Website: apple
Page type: review-order
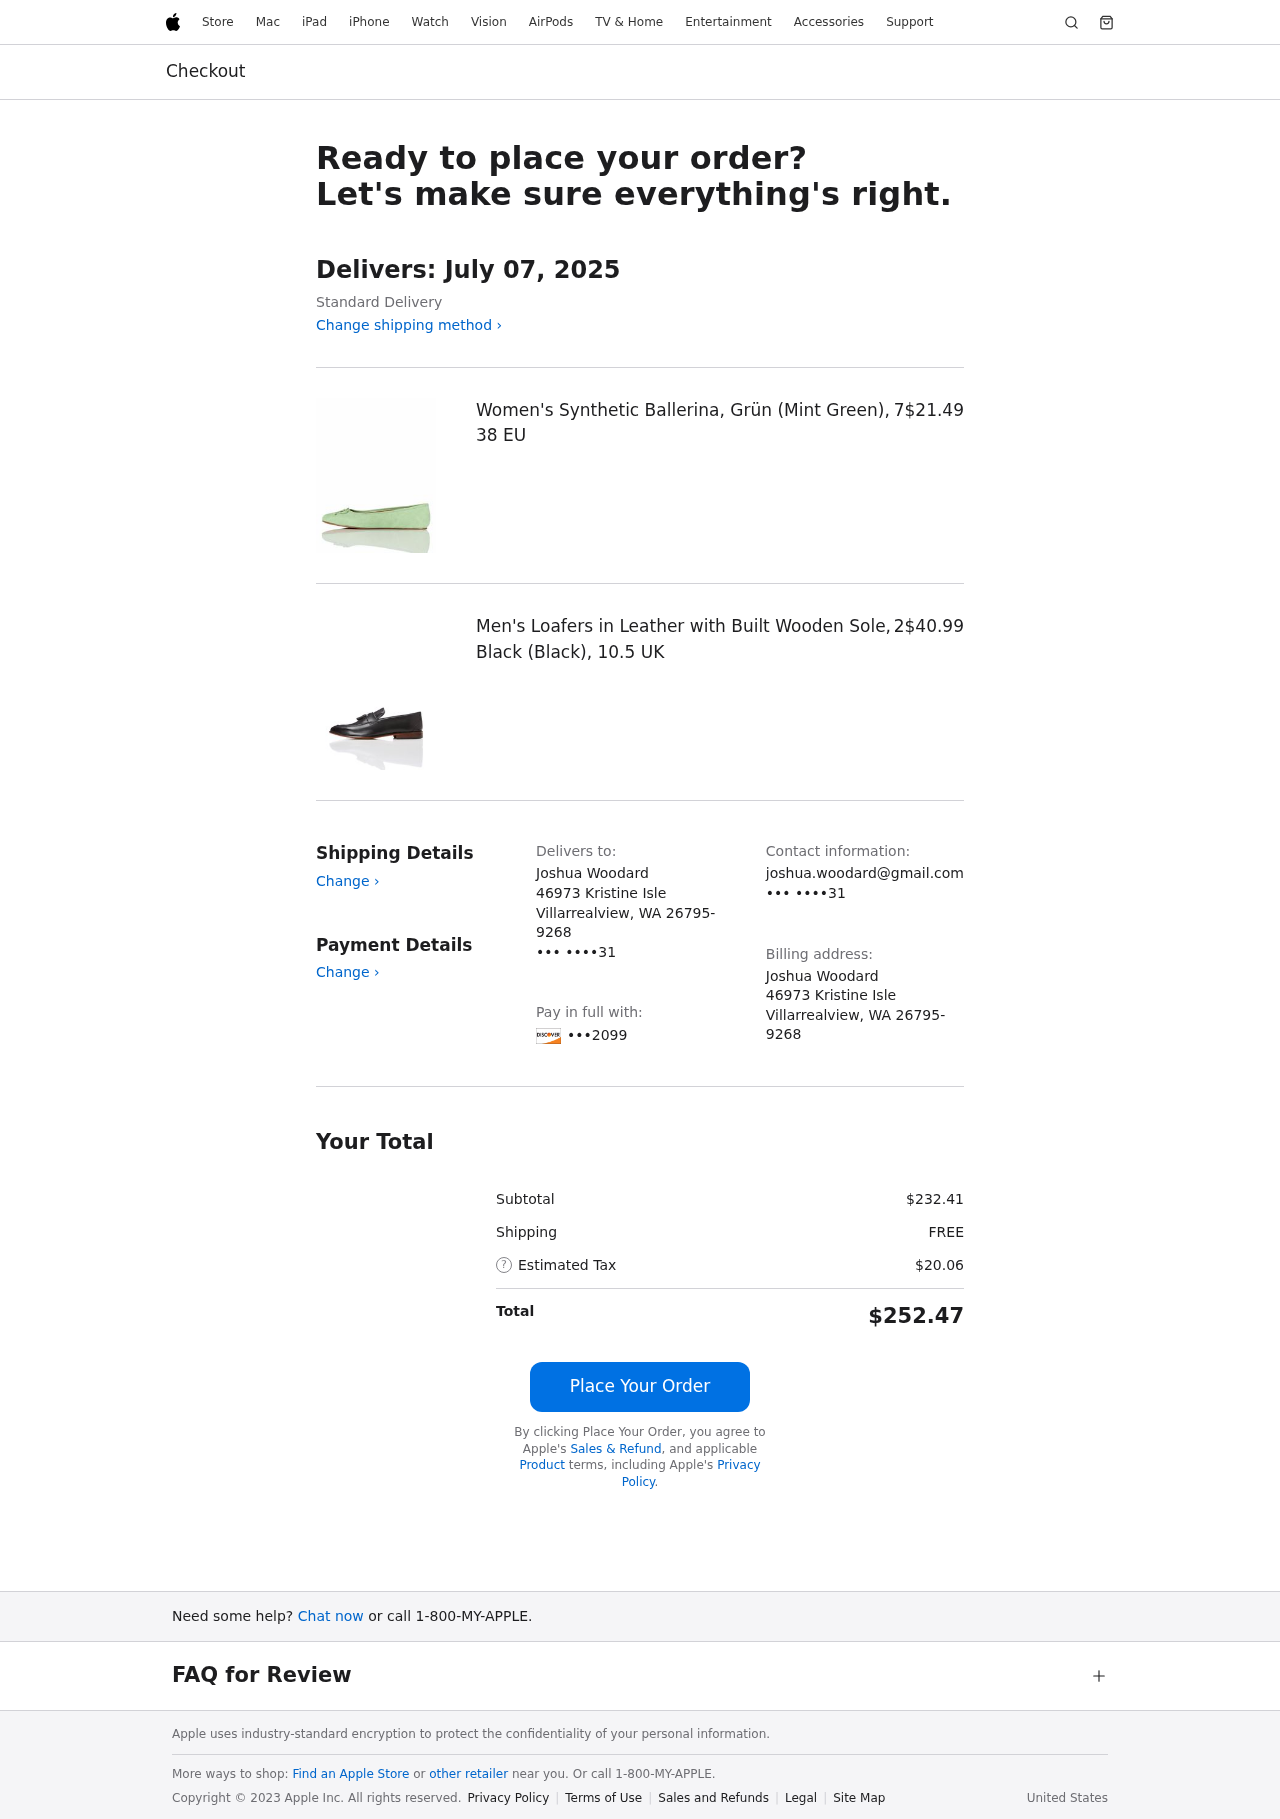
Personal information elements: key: PII_CARD_LAST4
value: •••2099
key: PII_CITY
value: Villarrealview
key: PII_EMAIL
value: joshua.woodard@gmail.com
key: PII_FULLNAME
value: Joshua Woodard
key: PII_PHONE
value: ••• ••••31
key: PII_POSTCODE_FULL
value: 26795-9268
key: PII_STATE_ABBR
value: WA
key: PII_STREET
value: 46973 Kristine Isle
Product elements: key: PRODUCT1_NAME
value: Women's Synthetic Ballerina, Grün (Mint Green), 38 EU
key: PRODUCT1_PRICE
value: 21.49
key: PRODUCT1_QUANTITY
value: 7
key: PRODUCT2_NAME
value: Men's Loafers in Leather with Built Wooden Sole, Black (Black), 10.5 UK
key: PRODUCT2_PRICE
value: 40.99
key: PRODUCT2_QUANTITY
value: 2
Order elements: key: ORDER_DELIVERY_DATE
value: July 07, 2025
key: ORDER_SUBTOTAL
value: $232.41
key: ORDER_SHIPPING_COST
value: FREE
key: ORDER_TAX
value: $20.06
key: ORDER_TOTAL
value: $252.47